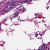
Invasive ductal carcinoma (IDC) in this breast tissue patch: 0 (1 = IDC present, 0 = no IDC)